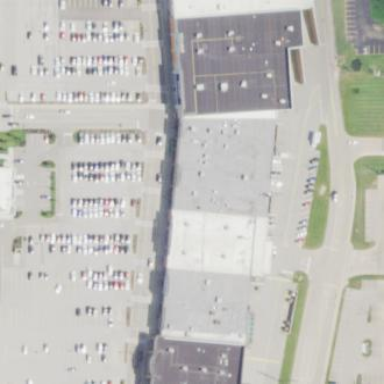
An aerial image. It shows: Retail building.